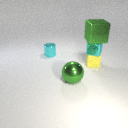
small cyan metal cube below large green metal cube